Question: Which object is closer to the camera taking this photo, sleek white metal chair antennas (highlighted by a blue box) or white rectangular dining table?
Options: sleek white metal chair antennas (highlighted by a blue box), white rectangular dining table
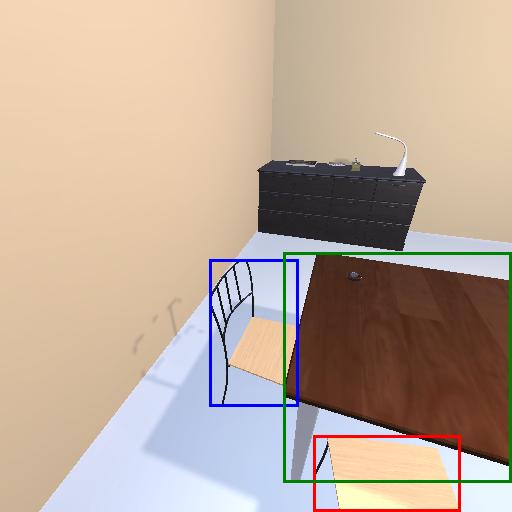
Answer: sleek white metal chair antennas (highlighted by a blue box)